Interaction volume radius: 5 \u00c5
Interaction volume height: 10 \u00c5
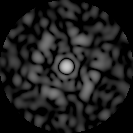
Disorder parameter: 0.8137